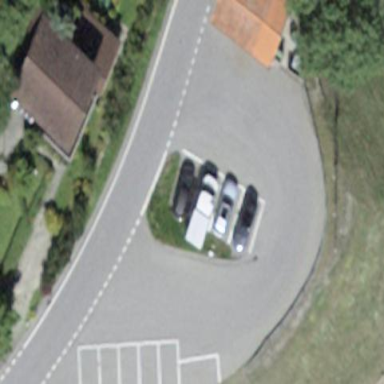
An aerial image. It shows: Parking area.